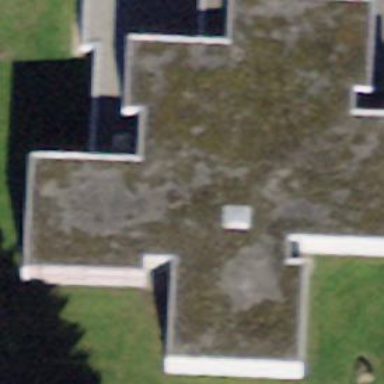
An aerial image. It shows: School building.